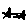
Label: star